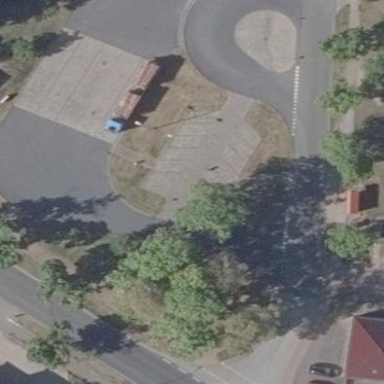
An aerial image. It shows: Parking area surfaced with paving stones.